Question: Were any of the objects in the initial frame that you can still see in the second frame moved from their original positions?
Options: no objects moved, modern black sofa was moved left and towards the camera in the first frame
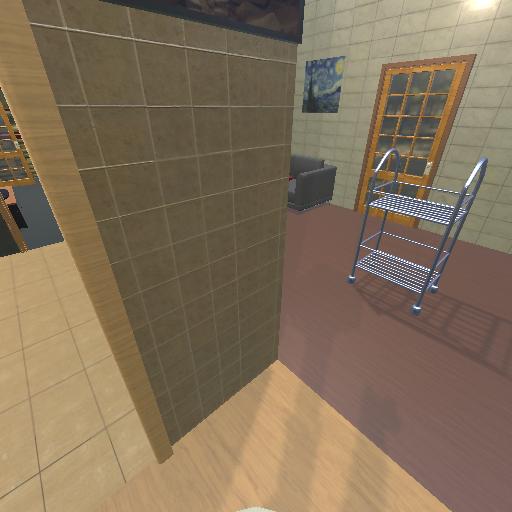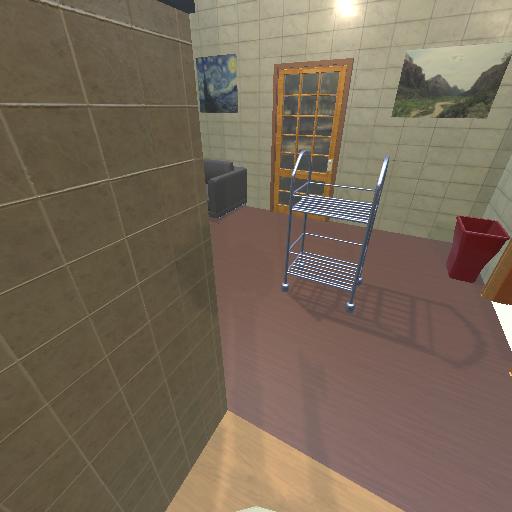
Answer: no objects moved